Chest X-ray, PA view. Patient: 43 years old, sex F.
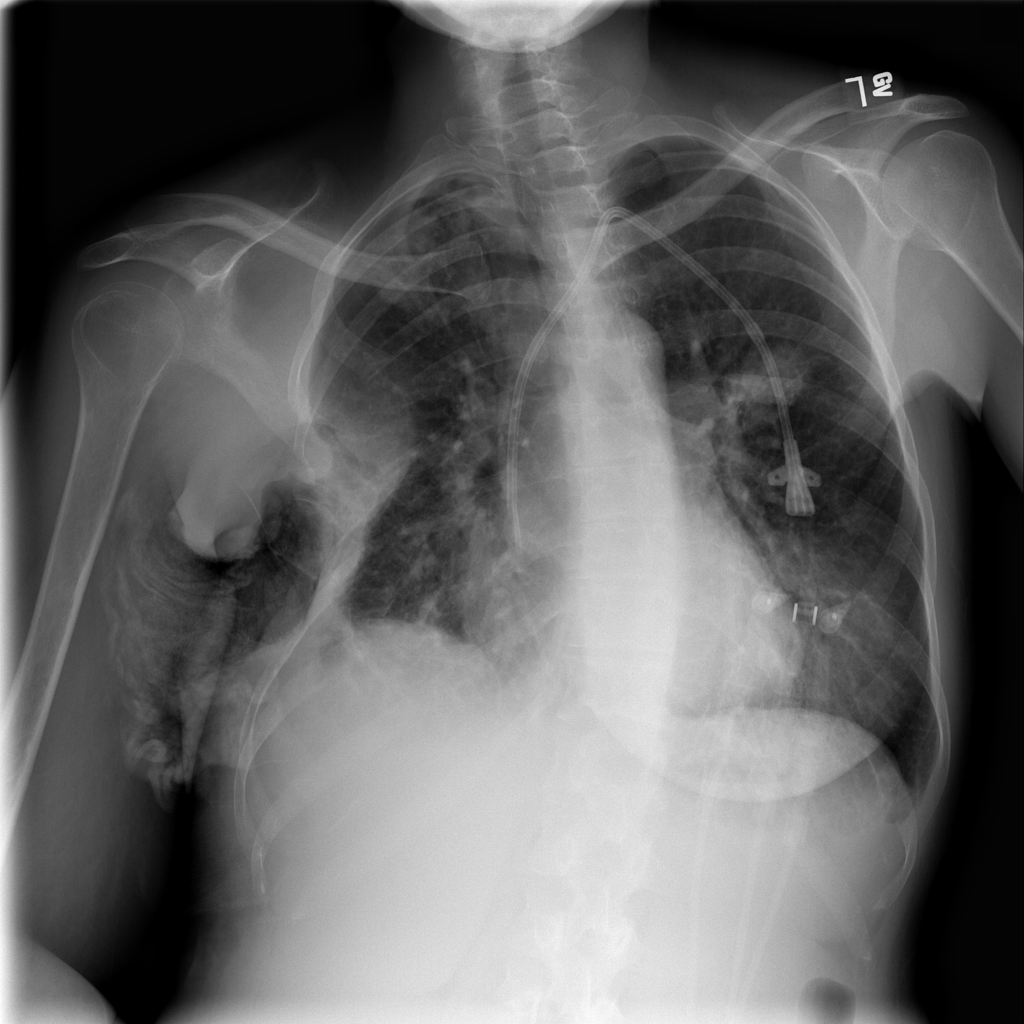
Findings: Infiltration, Nodule